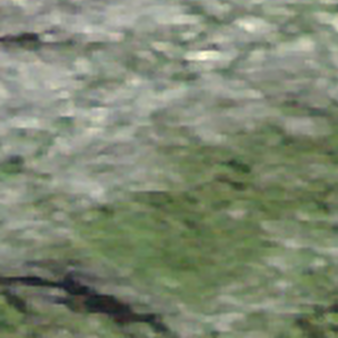
Label: other